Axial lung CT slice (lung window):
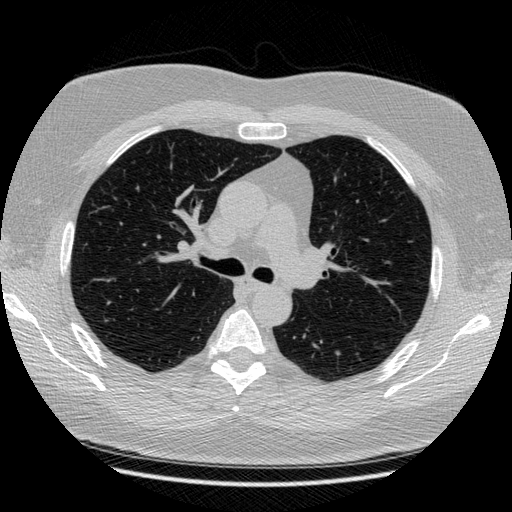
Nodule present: no